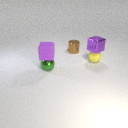
small yellow rubber sphere to the right of small brown metal cylinder